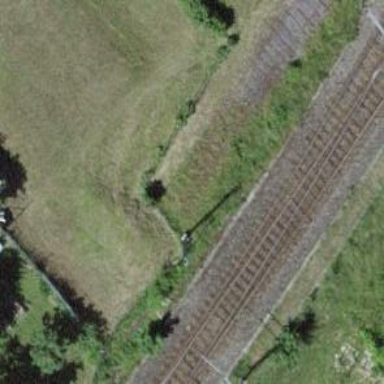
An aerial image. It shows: Single track railway in yard.